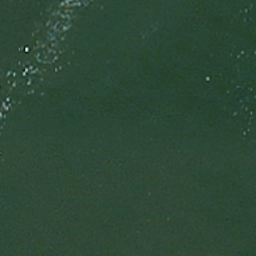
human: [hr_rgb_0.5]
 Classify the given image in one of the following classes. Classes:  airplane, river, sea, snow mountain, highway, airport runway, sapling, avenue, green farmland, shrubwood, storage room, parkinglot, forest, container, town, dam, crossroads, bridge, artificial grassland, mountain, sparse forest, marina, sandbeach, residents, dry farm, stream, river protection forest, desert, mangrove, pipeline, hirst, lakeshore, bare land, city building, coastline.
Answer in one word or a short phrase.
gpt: sea